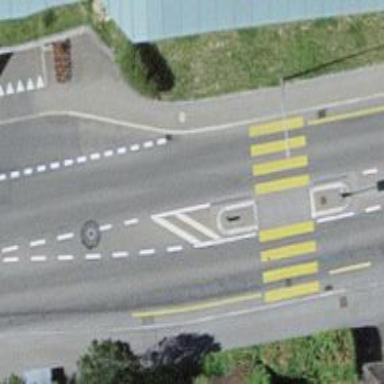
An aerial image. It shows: Public transport stop position.